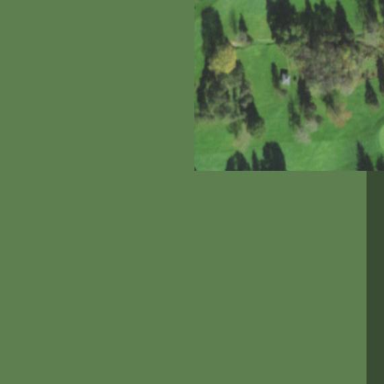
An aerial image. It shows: Grassy golf fairway.